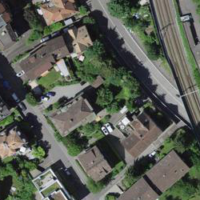
EUNIS habitat code: 54
Species observed at this site:
Asplenium trichomanes
Lapsana communis
Corylus avellana
Ilex aquifolium
Datura stramonium